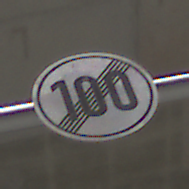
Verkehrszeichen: EndeGeschwindigkeit100
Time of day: Midday
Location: Roofed (Urban)
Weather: Overcast
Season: NotSpecified
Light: Artificial